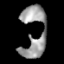
Tissue: lung
Cell type: Others
Senescence score: 0.1071
Nuclear area (px): 990
Mean DAPI intensity: 148.356